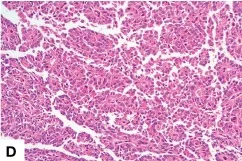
Histological findings of GNET. Papillary [, X100.
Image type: pathology (h&e)